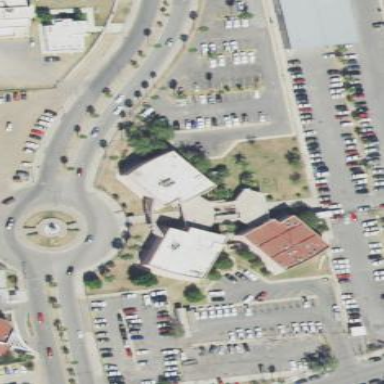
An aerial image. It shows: Government building.